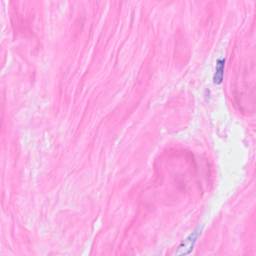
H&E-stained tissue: Breast